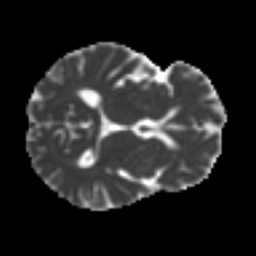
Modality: MD
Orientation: axial
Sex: female
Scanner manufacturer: ge
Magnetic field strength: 3 T
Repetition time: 7 s
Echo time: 0.08 s